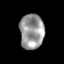
Tissue: skin
Cell type: Epithelial cells
Senescence score: 0.2786
Nuclear area (px): 836
Mean DAPI intensity: 151.868